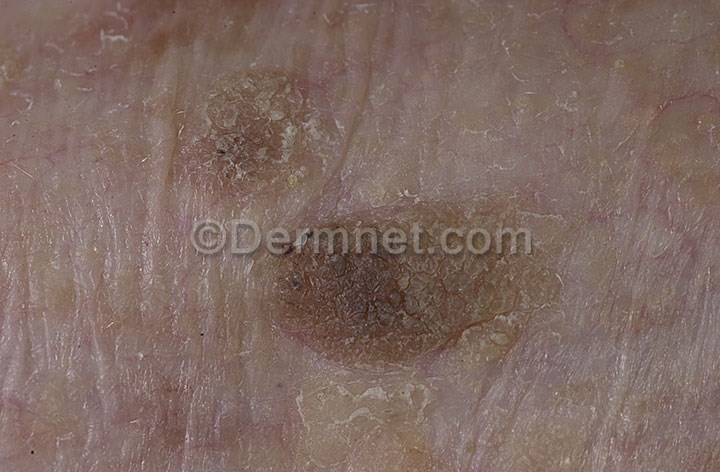
Disease: Seborrheic Keratoses and other Benign Tumors